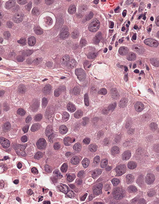
Tumor epithelial tissue: yes
Tumor-associated stroma tissue: yes
Normal tissue: no